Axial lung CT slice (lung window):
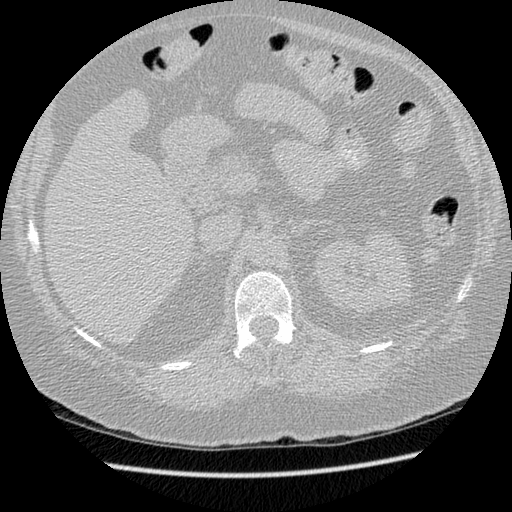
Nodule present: no